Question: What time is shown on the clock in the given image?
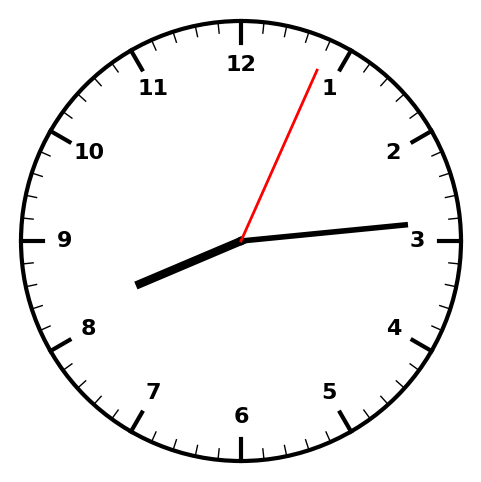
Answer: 08:14:04